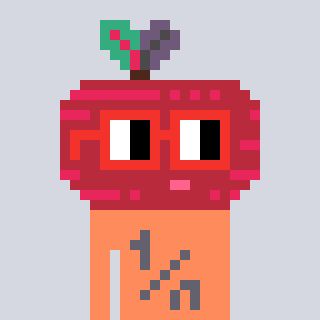
a pixel art character with square red glasses, a beet-shaped head and a peachy-colored body on a cool background